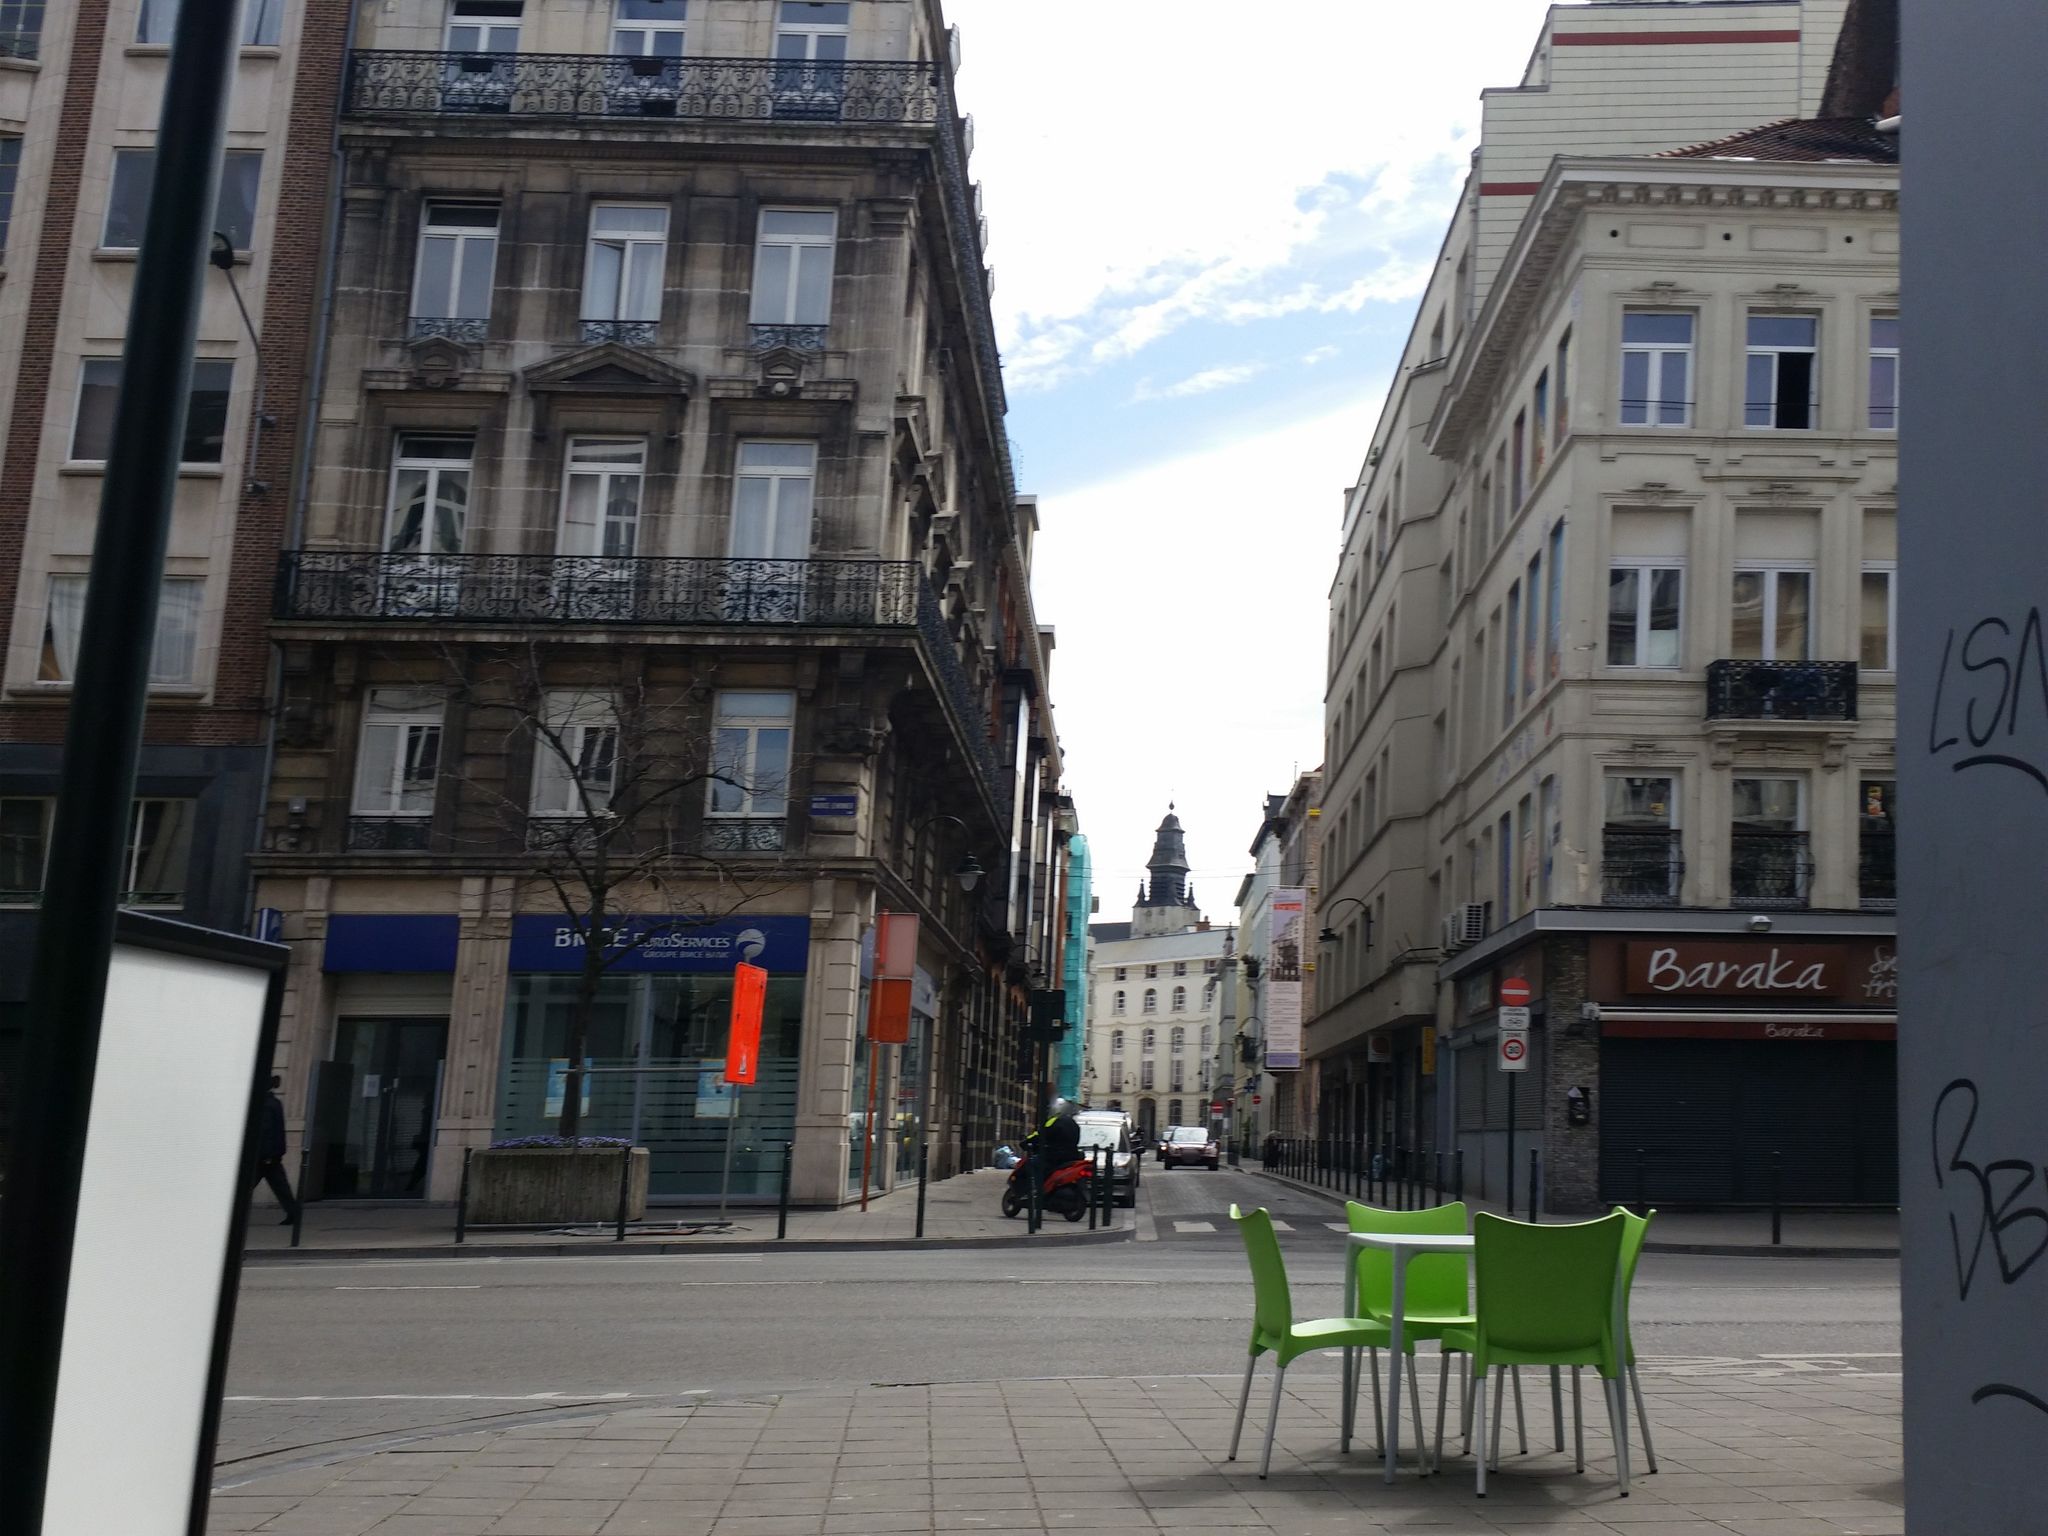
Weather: cloudy
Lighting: day
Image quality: good
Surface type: walking surface
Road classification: living_street
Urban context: urban centre
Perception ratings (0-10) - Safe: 3.06, Lively: 7.44, Beautiful: 6.41, Boring: 4.7, Depressing: 4.89, Wealthy: 9.6